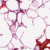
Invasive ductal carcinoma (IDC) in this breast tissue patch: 0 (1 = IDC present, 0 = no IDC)